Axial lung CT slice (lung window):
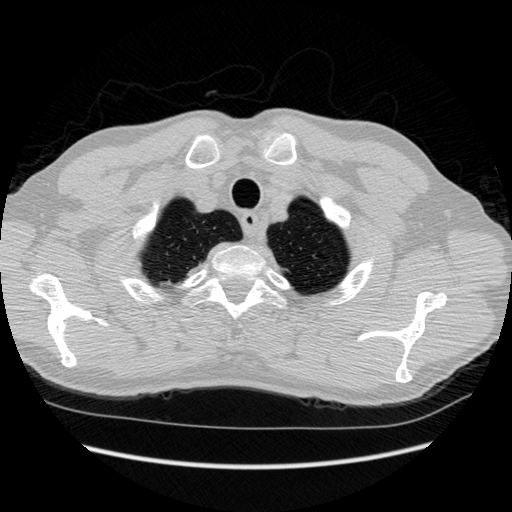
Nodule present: no